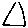
Label: triangle